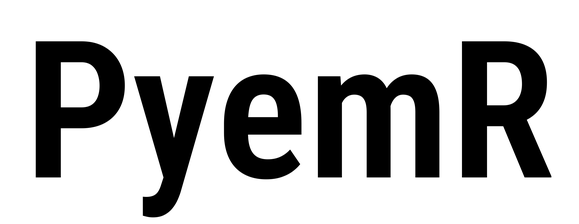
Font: Roboto_Condensed_SemiBold